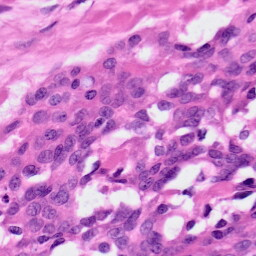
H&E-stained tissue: Ovarian